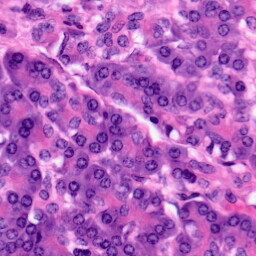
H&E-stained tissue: Pancreatic